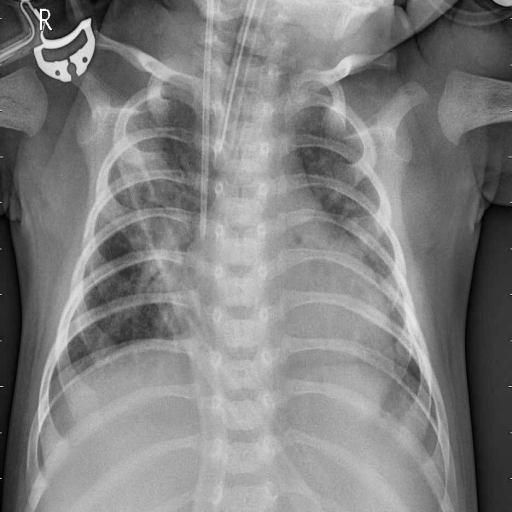
Finding: PNEUMONIA